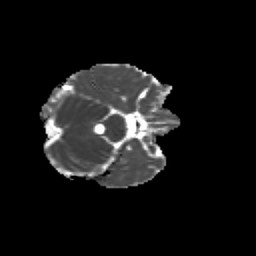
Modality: MD
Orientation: axial
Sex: female
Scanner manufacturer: siemens
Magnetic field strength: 3 T
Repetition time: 5 s
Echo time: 0.071 s